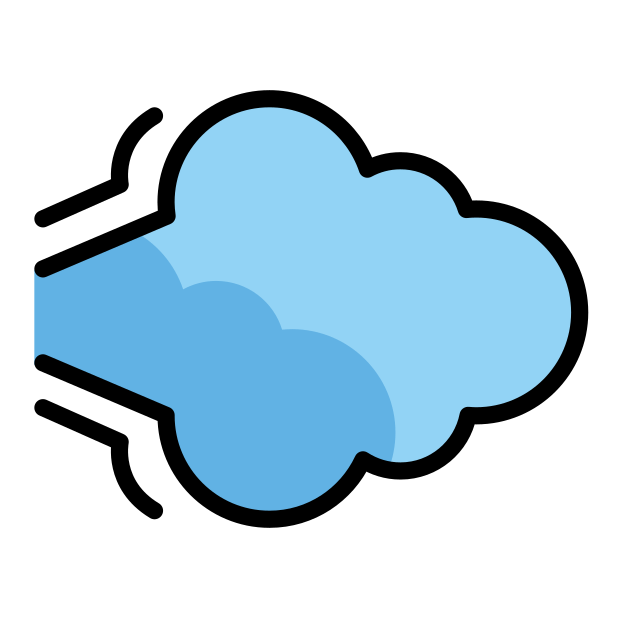
Emoji: 💨
Name: dash symbol
Unicode: 0x1f4a8